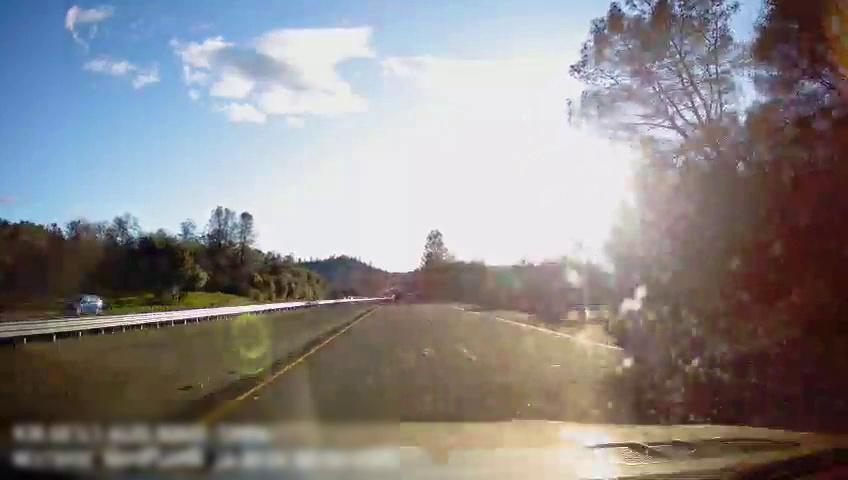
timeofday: Day
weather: Sunny
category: Drivable Space
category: Vehicles | Car
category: Vehicles | Truck
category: Vehicles | SUV
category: Lanes | Current Lane
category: Lanes | Current Lane
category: Lanes | Alternate Lane